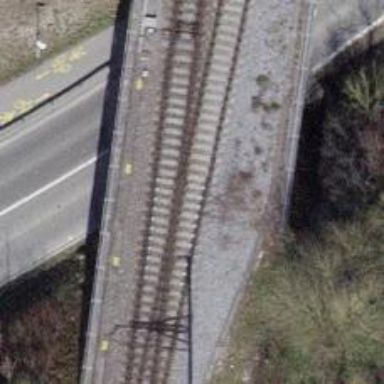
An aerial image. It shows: Bridge over railway siding.